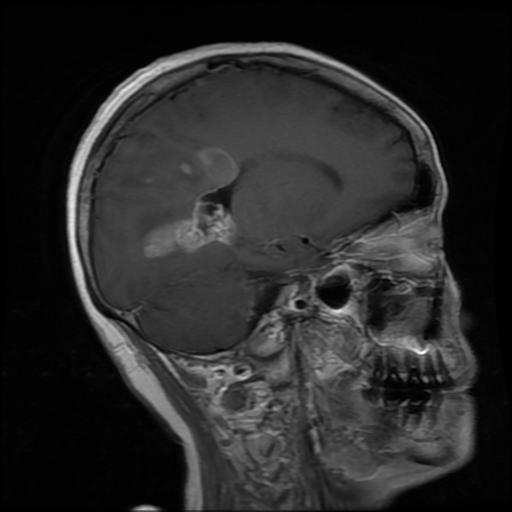
Label: glioma